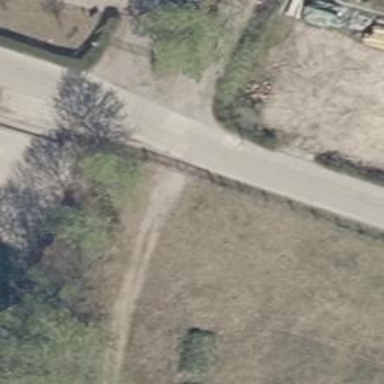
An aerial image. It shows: Residential road paved with concrete.